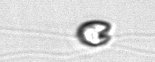
Label: flagellate_morphotype1